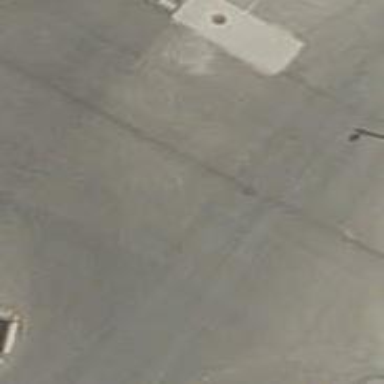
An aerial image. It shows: Asphalt surface.